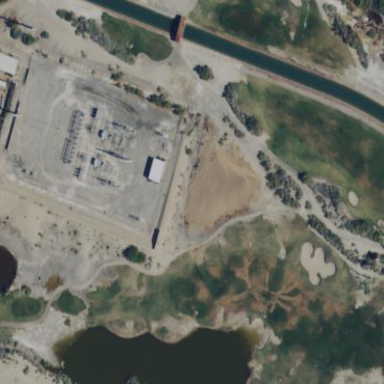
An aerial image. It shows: Power substation.